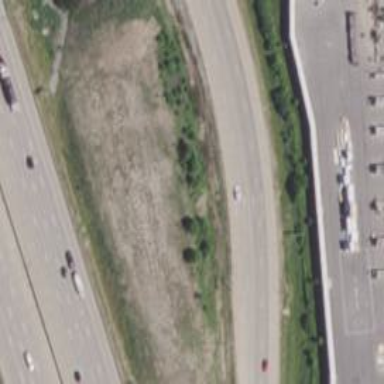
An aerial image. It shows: Motorway off-ramp.